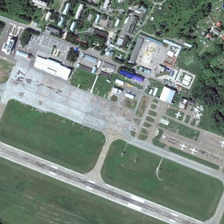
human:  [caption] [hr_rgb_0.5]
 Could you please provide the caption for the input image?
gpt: some planes are in an airport near some green trees .

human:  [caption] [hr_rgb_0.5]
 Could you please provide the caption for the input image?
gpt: some planes are in an airport near some green trees .

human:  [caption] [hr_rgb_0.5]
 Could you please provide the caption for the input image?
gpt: some planes are in an airport near some green trees .

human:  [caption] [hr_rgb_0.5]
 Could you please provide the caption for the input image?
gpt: some planes are in an airport near some green trees .

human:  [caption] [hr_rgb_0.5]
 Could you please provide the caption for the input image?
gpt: some planes are in an airport near some green trees .